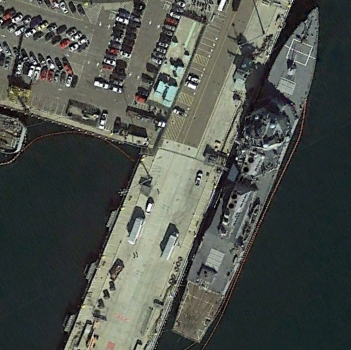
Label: destroyer